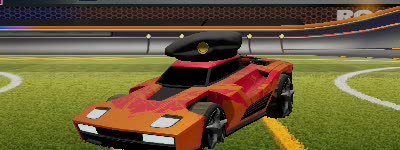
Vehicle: breakout